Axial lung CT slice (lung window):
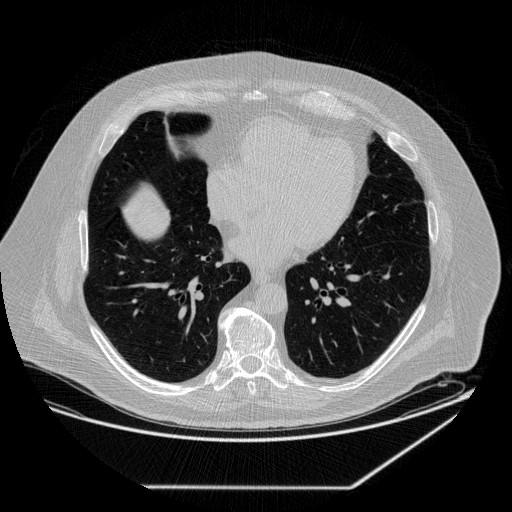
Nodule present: no